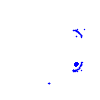
Particle: electron